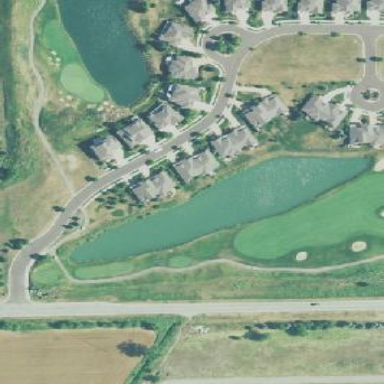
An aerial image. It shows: Water hazard on golf course.